Question: I'm trying to create a mailbox on a Windows 7 OS in Eclipse IDE and in debug mode. I'm trying to create a RTOS(Real time operating system) like mailbox in Windows using Eclipse.
This is what my code for the mailbox looks like so far:
'''
RTX_Mailbox RTX_CreateMailbox (unsigned long nSlotSize, unsigned long nSlots, char* szName)
{
::EnterCriticalSection (&csMailboxLock);
CMailBox* pNewMailbox = new CMailBox (nSlotSize, szName);
aMailBoxes.push_back (pNewMailbox);
RTX_Mailbox mailBox = ((unsigned int)aMailBoxes.size ()) - 1;
::LeaveCriticalSection (&csMailboxLock);
return mailBox;
}
'''
My application keeps crashing on run-time as soon as it hits ::EnterCriticalSection(&csMailboxLock);
It returns this error message(highlighted in the pic attached):

Error message in text: No source available for ntdll!TpCallbackMayRunLong() at 0x77d78e19
Please let me know if further details are required...
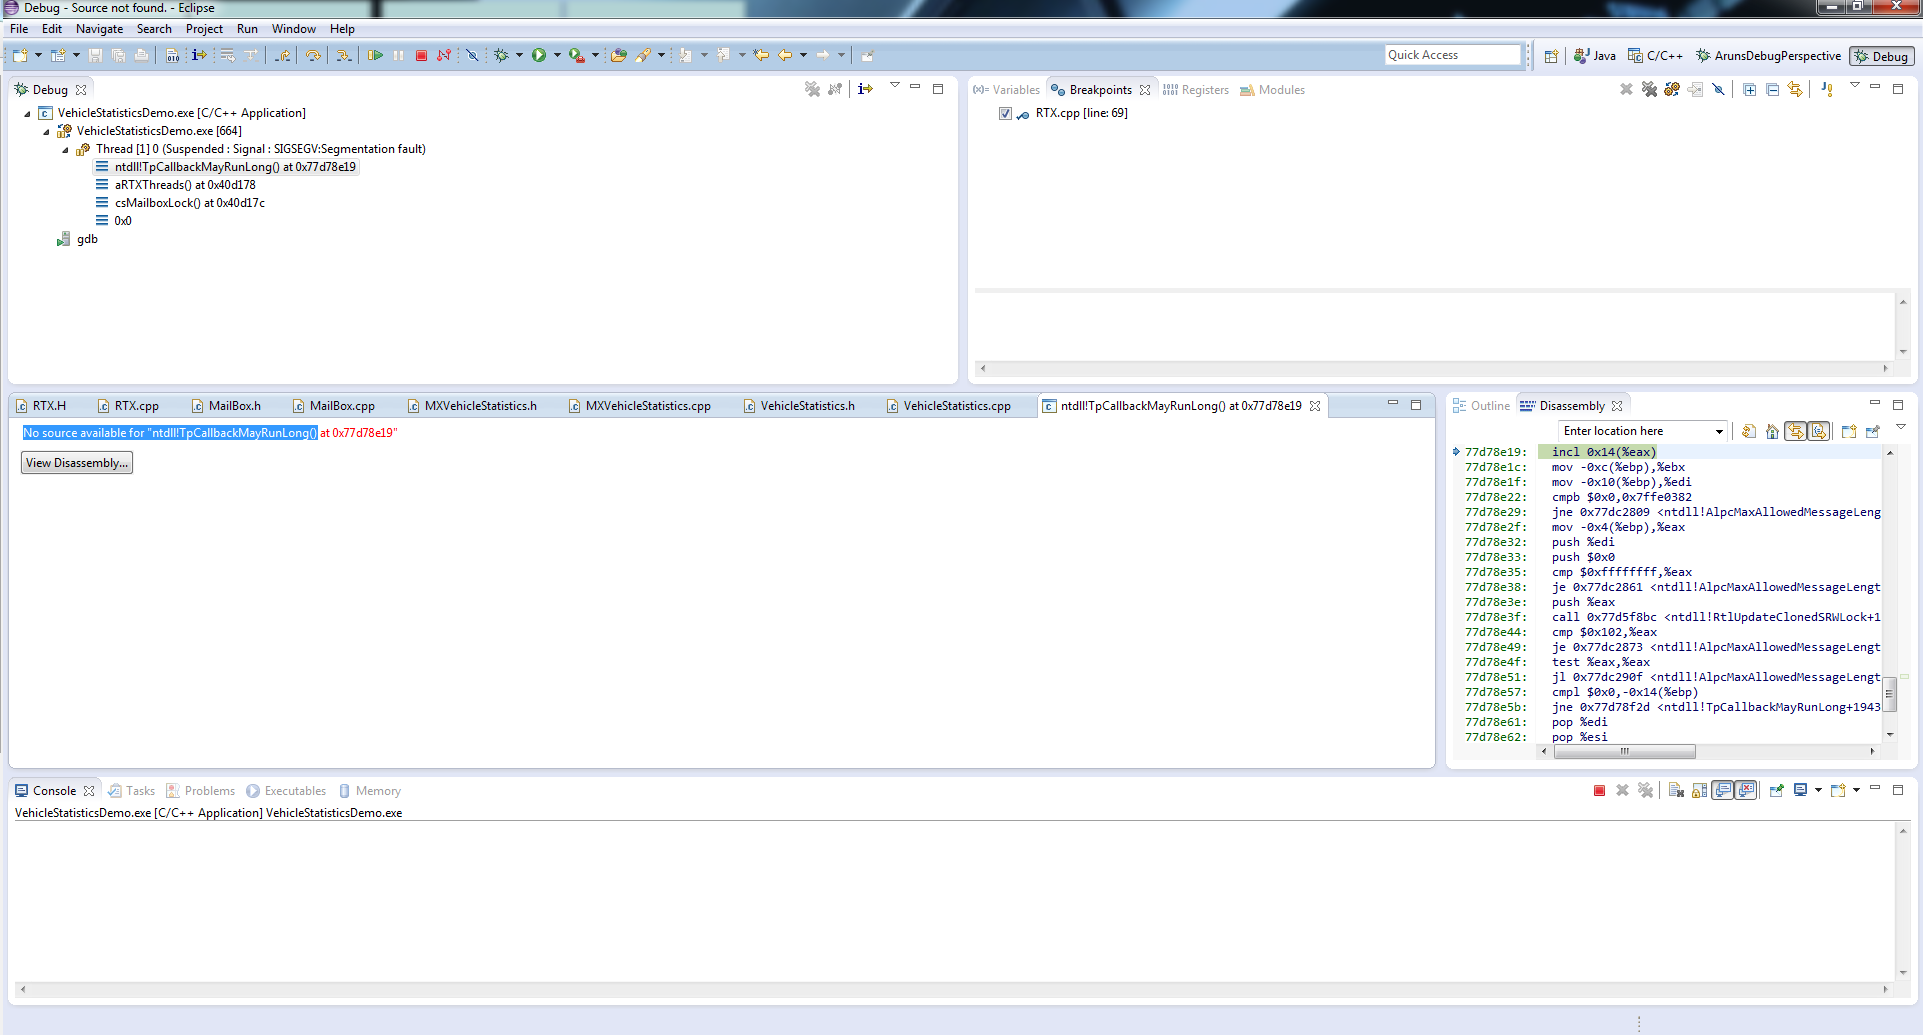
Answer: So I did find a solution if anyone else had the same issue.
Turns out you need to initialize the Critical Section before you use it. So the following fixed it:
'''
InitializeCriticalSection(&csMailboxLock);
'''
This is the link that helped me:
<URL>